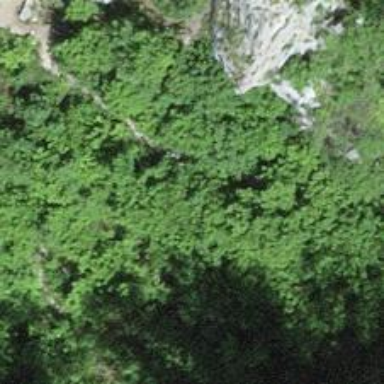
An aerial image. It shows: Climbing area.